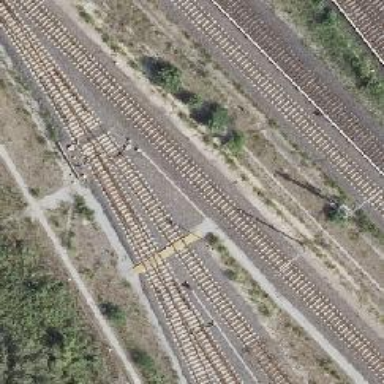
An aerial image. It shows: Railway signal.